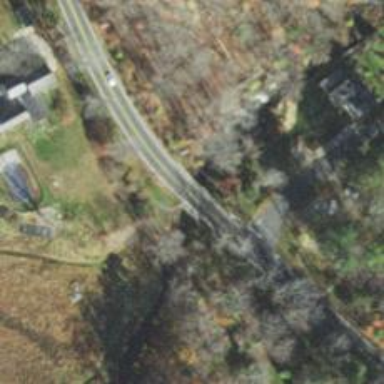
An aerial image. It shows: Secondary road with bridge.